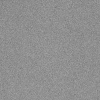
Atmospheric dust classification: dusty